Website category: university
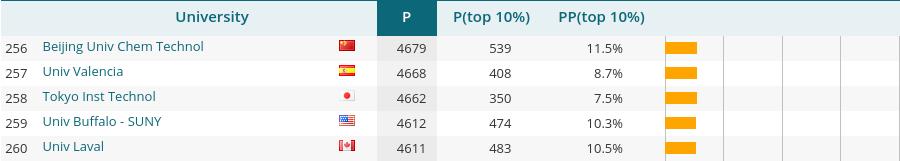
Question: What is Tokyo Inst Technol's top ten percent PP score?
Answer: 7.5%

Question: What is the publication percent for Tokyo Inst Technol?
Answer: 7.5%

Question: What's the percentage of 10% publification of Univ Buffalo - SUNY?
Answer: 10.3%

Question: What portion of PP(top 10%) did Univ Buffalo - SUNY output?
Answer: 10.3%

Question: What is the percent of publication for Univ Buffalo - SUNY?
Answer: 10.3%

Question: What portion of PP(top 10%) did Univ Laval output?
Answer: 10.5%

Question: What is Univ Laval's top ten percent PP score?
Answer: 10.5%

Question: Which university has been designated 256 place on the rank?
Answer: Beijing Univ Chem Technol

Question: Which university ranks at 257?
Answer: Univ Valencia

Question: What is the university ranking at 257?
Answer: Univ Valencia

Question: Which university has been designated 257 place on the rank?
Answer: Univ Valencia

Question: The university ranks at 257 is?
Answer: Univ Valencia

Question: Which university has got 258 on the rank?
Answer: Tokyo Inst Technol

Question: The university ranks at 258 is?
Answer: Tokyo Inst Technol

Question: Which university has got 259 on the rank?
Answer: Univ Buffalo - SUNY

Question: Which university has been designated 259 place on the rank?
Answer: Univ Buffalo - SUNY

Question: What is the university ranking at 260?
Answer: Univ Laval

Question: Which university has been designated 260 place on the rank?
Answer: Univ Laval

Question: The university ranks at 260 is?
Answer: Univ Laval

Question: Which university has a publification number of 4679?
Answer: Beijing Univ Chem Technol

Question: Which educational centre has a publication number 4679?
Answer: Beijing Univ Chem Technol

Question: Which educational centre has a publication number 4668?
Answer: Univ Valencia

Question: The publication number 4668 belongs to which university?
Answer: Univ Valencia

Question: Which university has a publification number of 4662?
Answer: Tokyo Inst Technol

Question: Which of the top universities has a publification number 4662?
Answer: Tokyo Inst Technol

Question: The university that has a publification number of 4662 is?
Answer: Tokyo Inst Technol

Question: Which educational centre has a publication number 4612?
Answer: Univ Buffalo - SUNY

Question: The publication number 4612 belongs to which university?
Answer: Univ Buffalo - SUNY

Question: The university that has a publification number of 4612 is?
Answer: Univ Buffalo - SUNY

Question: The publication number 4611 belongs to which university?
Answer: Univ Laval

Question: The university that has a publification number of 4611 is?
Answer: Univ Laval

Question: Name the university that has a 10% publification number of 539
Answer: Beijing Univ Chem Technol

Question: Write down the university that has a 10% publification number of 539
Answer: Beijing Univ Chem Technol

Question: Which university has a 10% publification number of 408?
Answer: Univ Valencia

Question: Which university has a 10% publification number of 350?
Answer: Tokyo Inst Technol

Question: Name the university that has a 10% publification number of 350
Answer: Tokyo Inst Technol

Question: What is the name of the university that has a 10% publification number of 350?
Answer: Tokyo Inst Technol

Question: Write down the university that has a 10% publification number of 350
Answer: Tokyo Inst Technol

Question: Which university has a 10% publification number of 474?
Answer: Univ Buffalo - SUNY

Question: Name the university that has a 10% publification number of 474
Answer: Univ Buffalo - SUNY

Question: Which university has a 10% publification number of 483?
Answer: Univ Laval

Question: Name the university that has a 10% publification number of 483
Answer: Univ Laval

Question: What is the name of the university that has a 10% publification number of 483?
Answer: Univ Laval